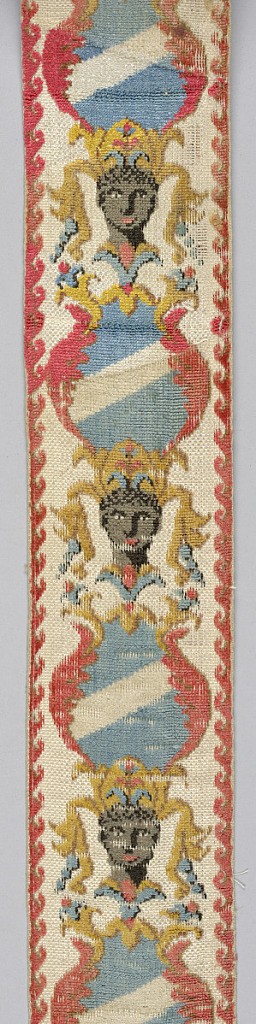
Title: Trimming
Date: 18th century
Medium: silk Technique: uncut voided supplementary warp pile (velvet) in a twill foundation
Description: Design of armorial shield alternating with head of a dark-complexioned woman wearing ribboned headdress. Colors are pink, white, blue, and black on white ground.